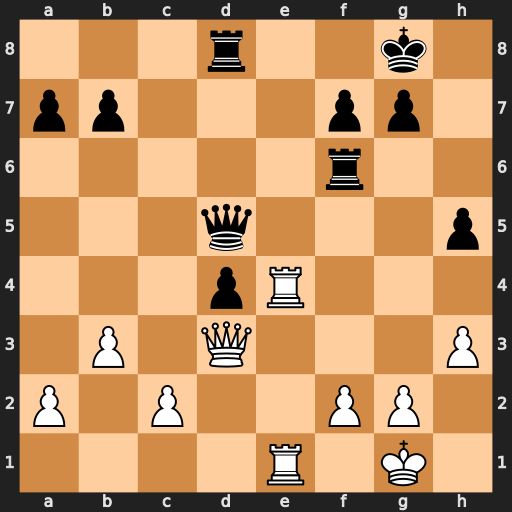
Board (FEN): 3r2k1/pp3pp1/5r2/3q3p/3pR3/1P1Q3P/P1P2PP1/4R1K1
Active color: w
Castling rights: -
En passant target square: -
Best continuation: Re8+ Rxe8 Rxe8#